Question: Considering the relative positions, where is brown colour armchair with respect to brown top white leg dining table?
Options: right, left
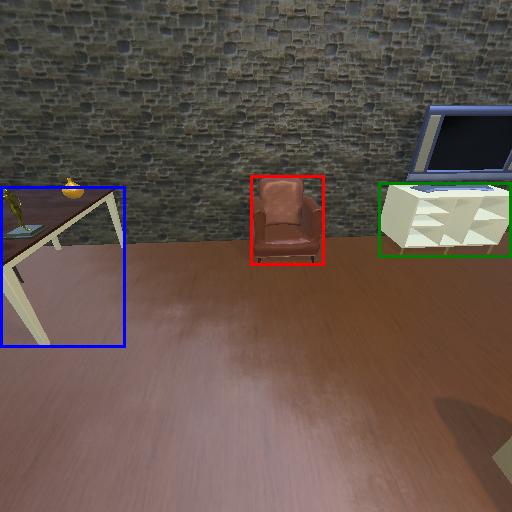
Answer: right